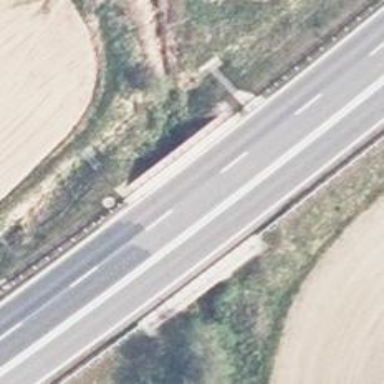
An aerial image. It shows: Asphalt bridge on trunk highway that is designated as motorroad.